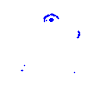
Particle: kaon